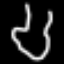
Label: airplane